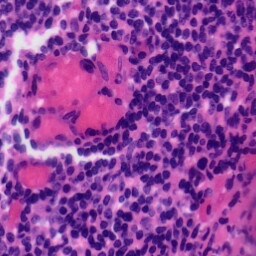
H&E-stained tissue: Tonsil